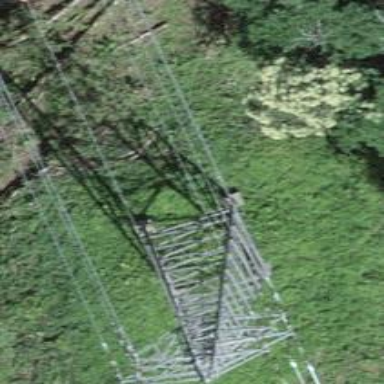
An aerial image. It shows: Power line with eight cables.